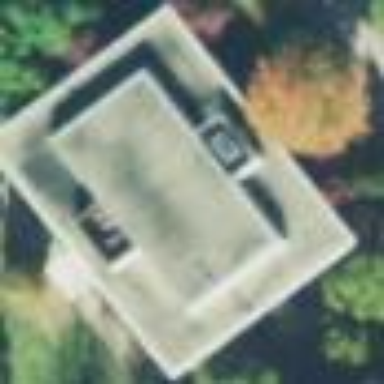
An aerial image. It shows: College building.